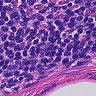
Metastatic tissue present: no